Aerial crown-view tile of a tropical tree (Barro Colorado Island, Panama), acquired 20240813:
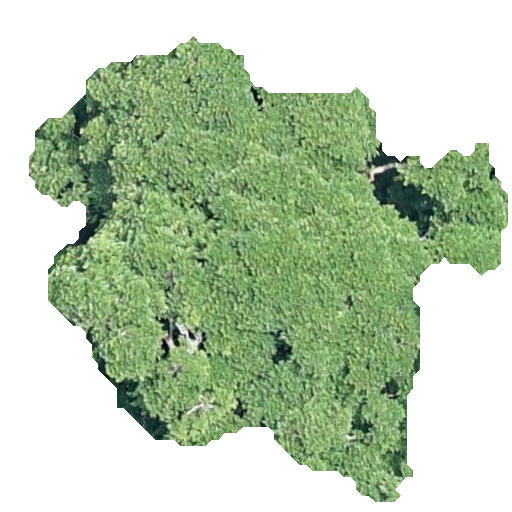
Species: Ficus insipida
GBIF accepted scientific name: Ficus insipida
Crown area: 203.132 m²